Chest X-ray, AP view. Patient: 52 years old, sex M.
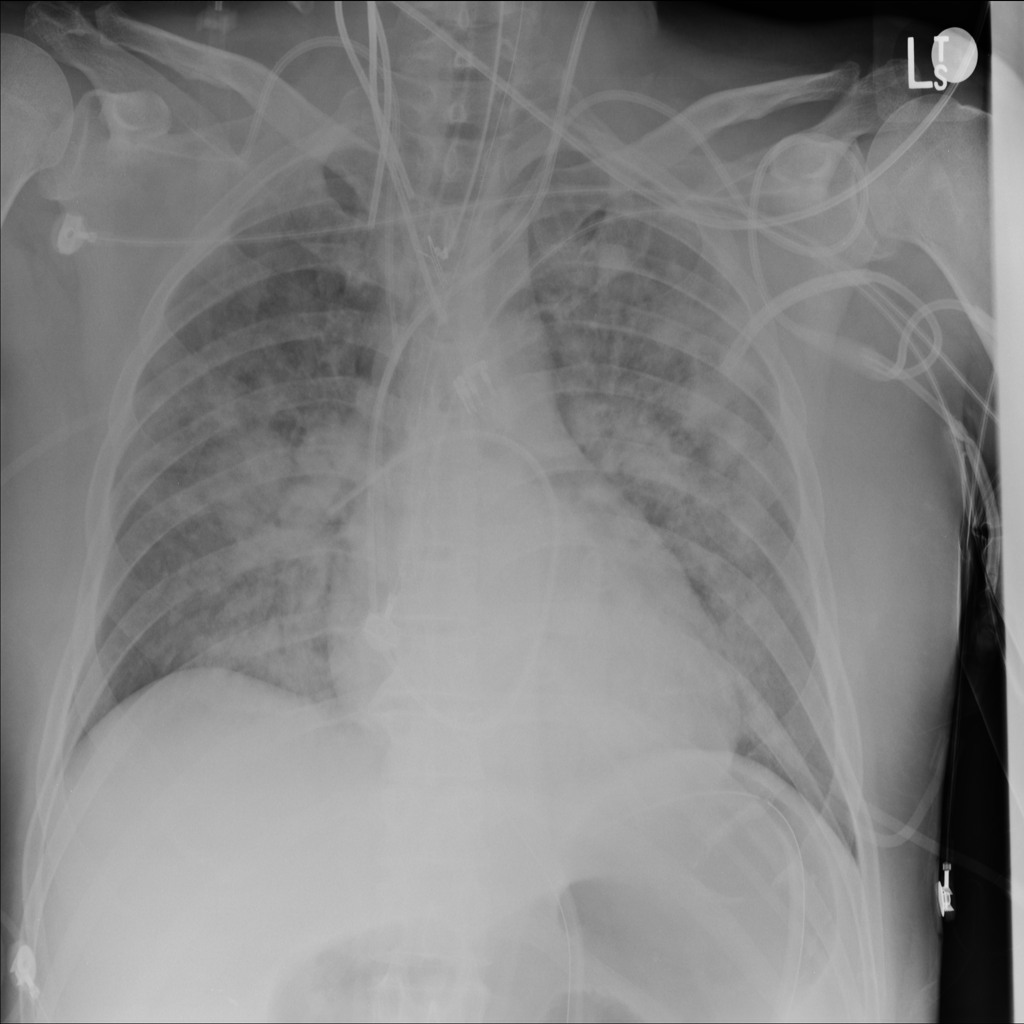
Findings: Infiltration, Nodule